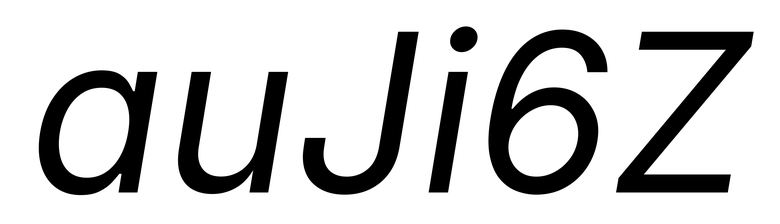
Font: Inter-Italic_Italic